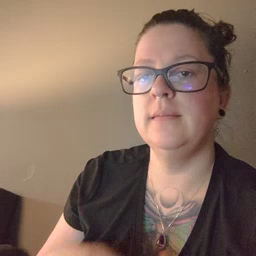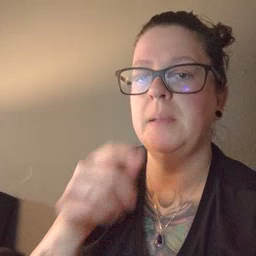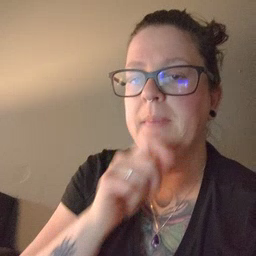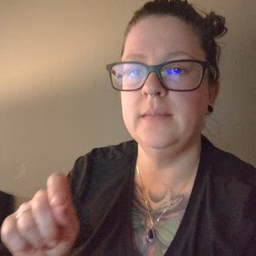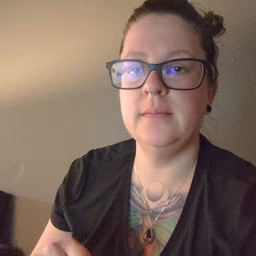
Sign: pen